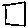
Label: square